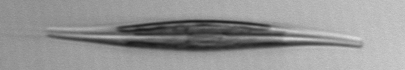
Label: Pleurosigma